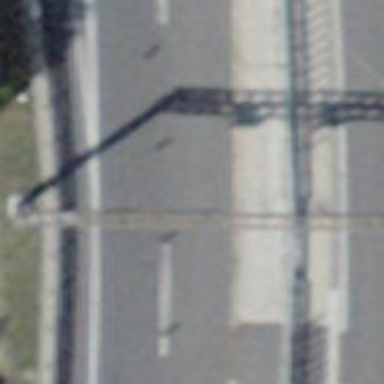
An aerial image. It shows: Gantry structure.